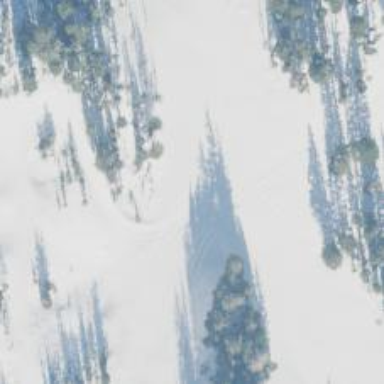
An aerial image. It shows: Backcountry piste for skiing.